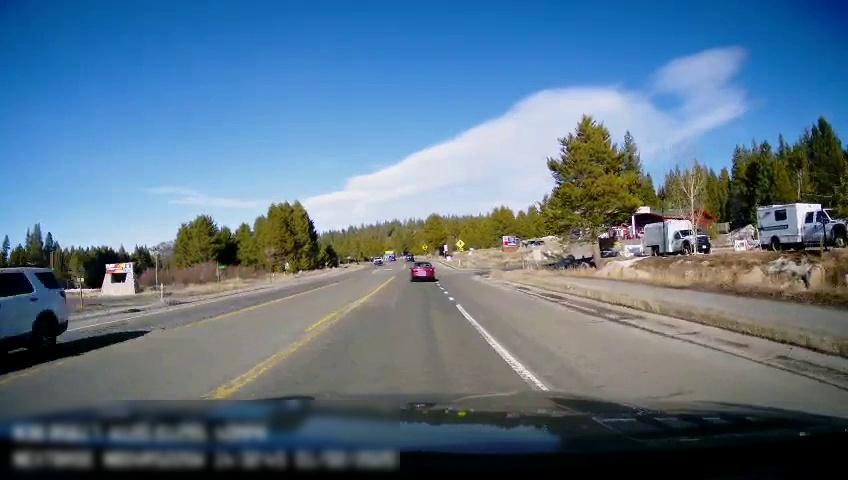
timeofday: Day
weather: Sunny
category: Drivable Space
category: Vehicles | Car
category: Vehicles | SUV
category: Vehicles | SUV
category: Vehicles | Truck
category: Vehicles | Truck
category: Vehicles | Truck
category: Lanes | Current Lane
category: Lanes | Current Lane
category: Lanes | Opposite Lane
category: Lanes | Opposite Lane
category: Lanes | Opposite Lane